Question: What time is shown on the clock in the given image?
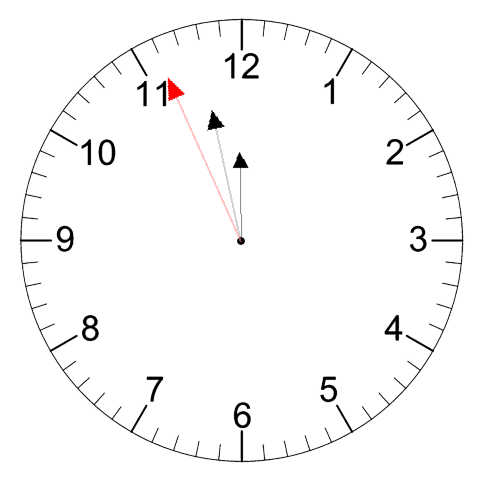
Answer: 11:57:56